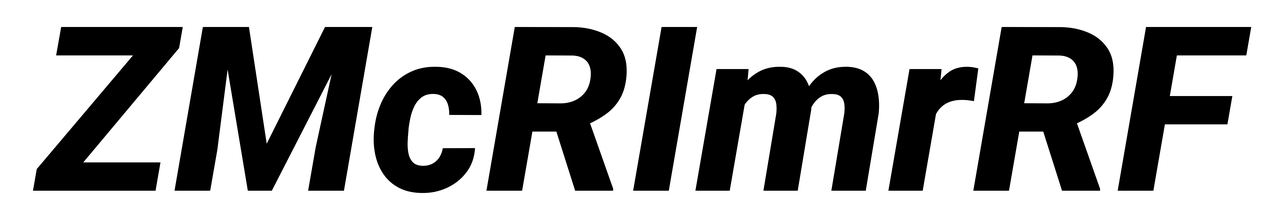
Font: Roboto-Italic_ExtraBold_Italic